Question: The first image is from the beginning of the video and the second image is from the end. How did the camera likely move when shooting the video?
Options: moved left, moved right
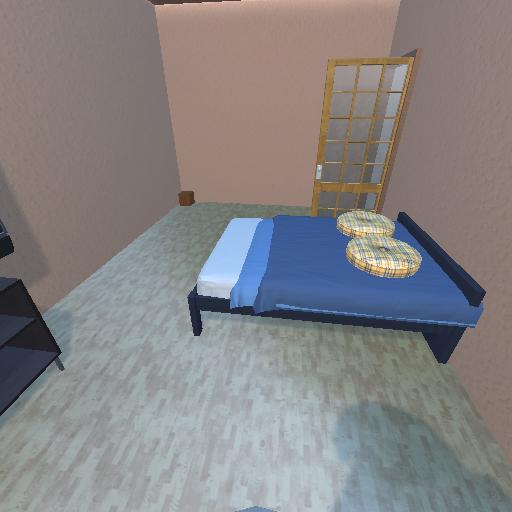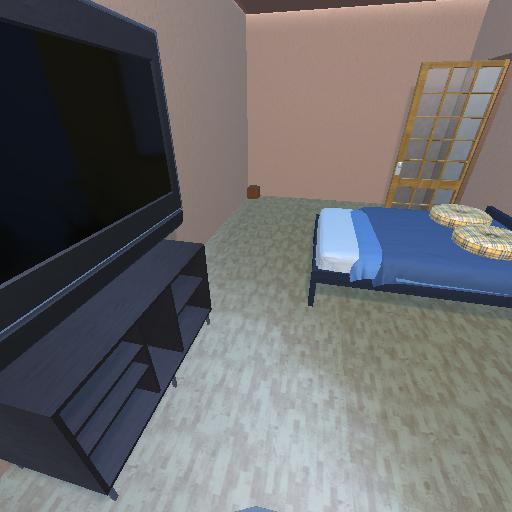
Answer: moved left